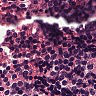
Metastatic tissue present: no